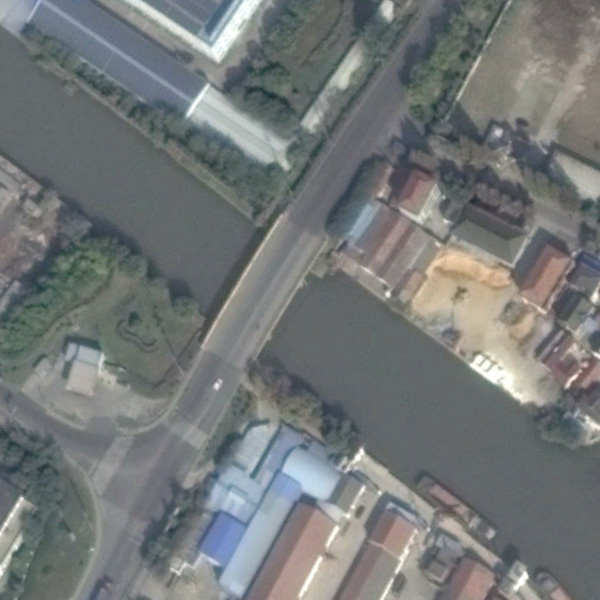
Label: Bridge